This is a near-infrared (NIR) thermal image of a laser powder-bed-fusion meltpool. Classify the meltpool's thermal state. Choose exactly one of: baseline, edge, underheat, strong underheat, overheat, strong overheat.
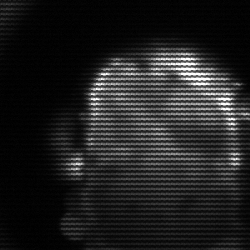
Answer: baseline